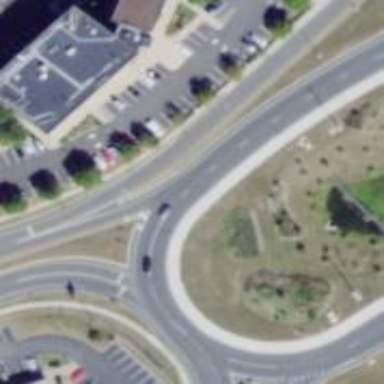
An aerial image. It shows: Circular junction on trunk highway.